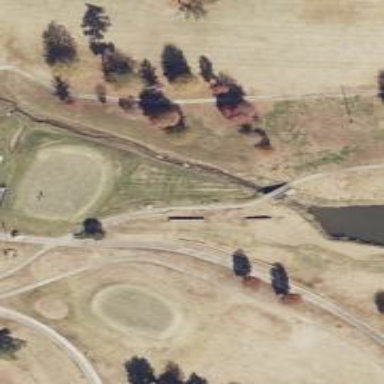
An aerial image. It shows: Golf hole.